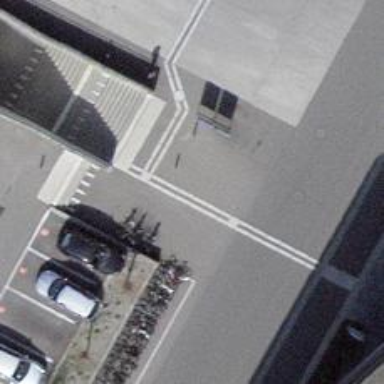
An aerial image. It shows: Asphalt footway.